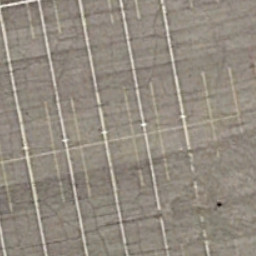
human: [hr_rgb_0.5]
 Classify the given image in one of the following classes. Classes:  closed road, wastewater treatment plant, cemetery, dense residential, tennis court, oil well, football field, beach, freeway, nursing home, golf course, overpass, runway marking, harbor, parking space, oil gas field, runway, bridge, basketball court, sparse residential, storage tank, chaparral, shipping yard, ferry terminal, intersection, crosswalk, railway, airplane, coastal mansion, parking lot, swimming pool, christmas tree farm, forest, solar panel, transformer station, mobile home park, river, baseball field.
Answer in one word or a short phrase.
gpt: parking space